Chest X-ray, AP view. Patient: 58 years old, sex M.
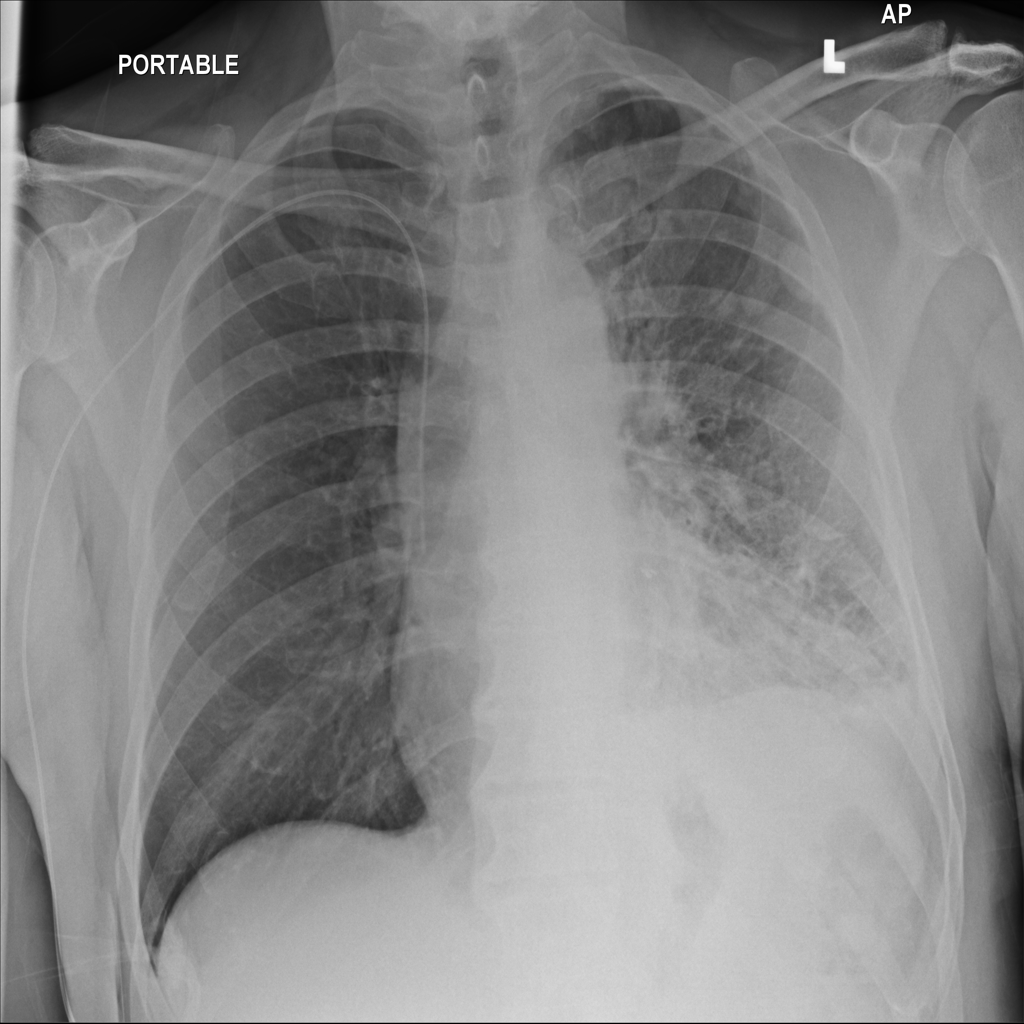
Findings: Infiltration